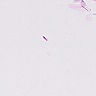
Metastatic tissue present: no